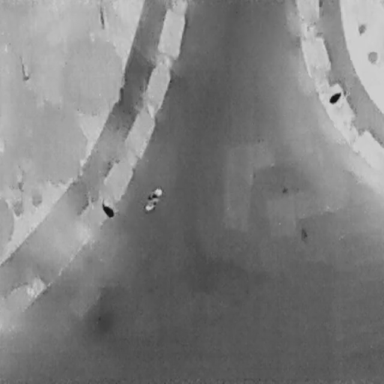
There is a Bicycle in the infrared image.